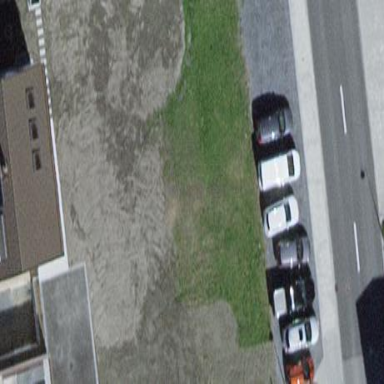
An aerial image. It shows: Area covered with grass.